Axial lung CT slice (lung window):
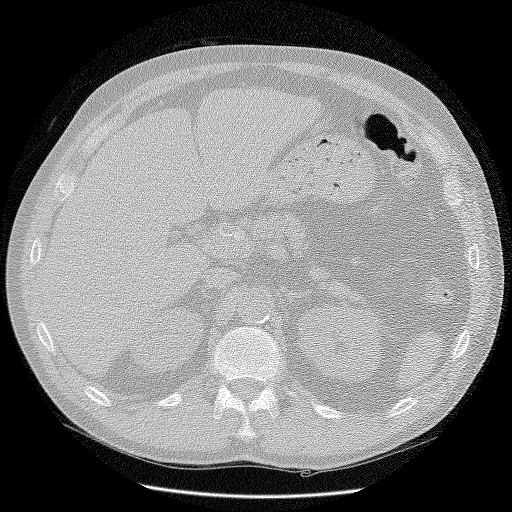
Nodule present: no